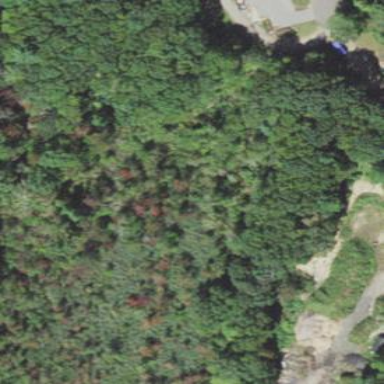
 categorized as existing preserved open space."